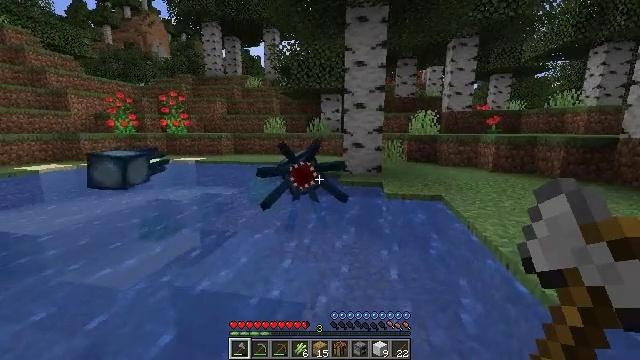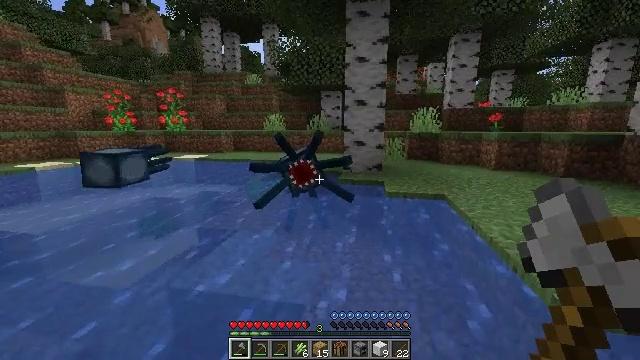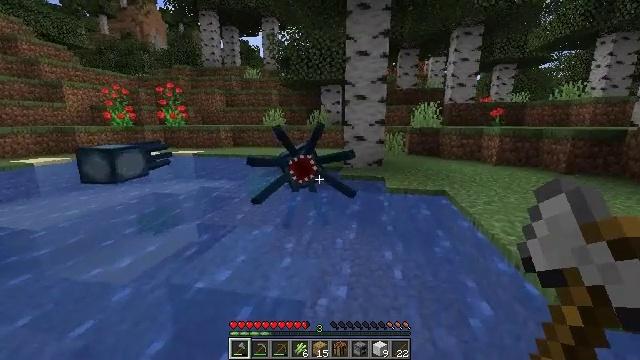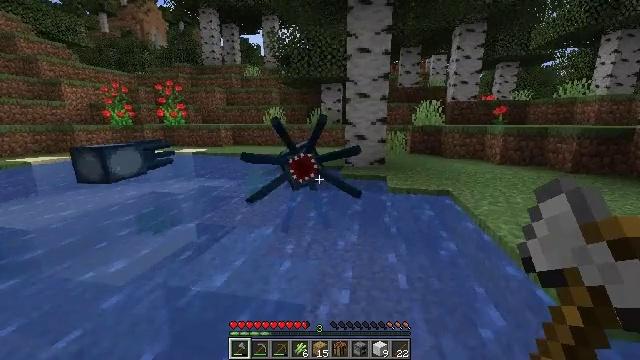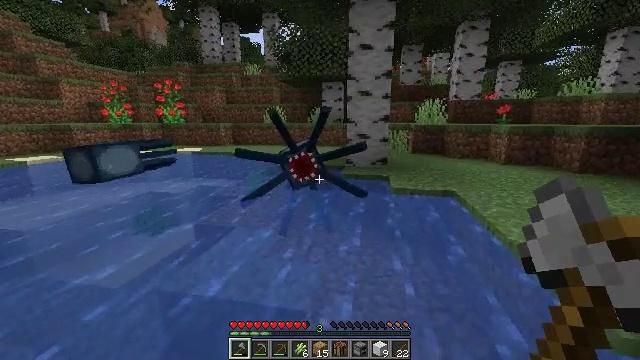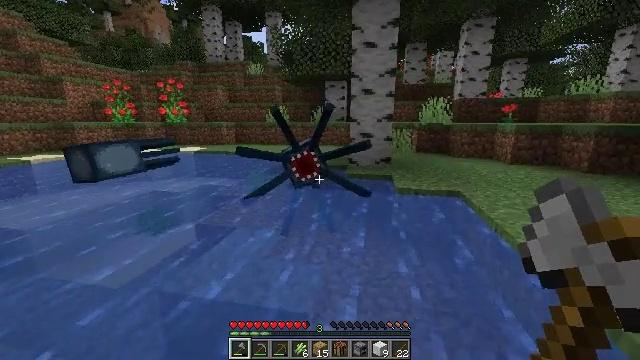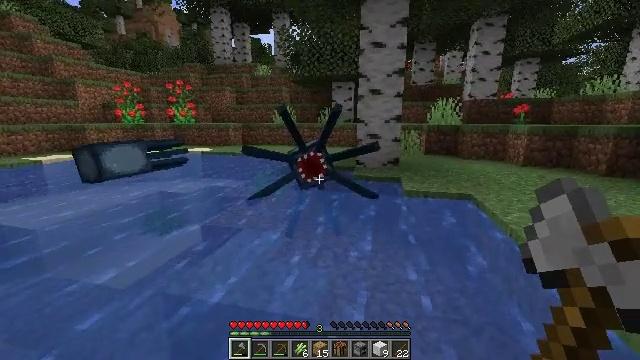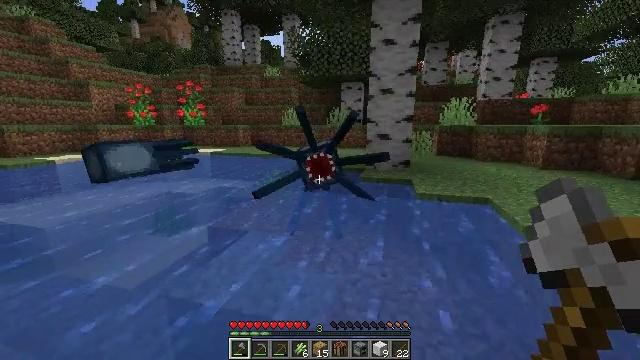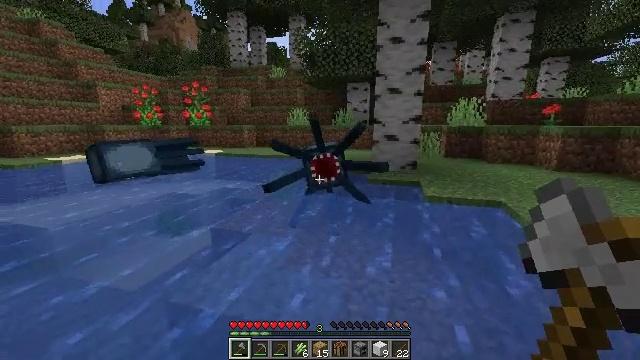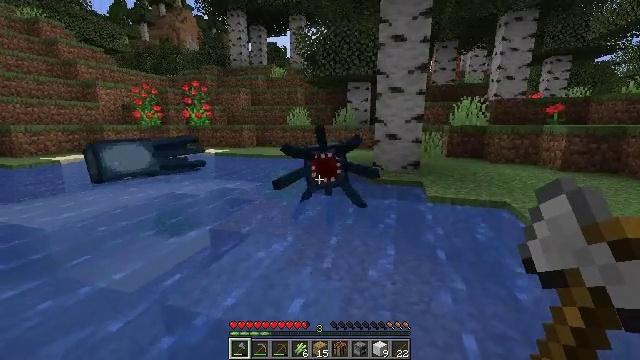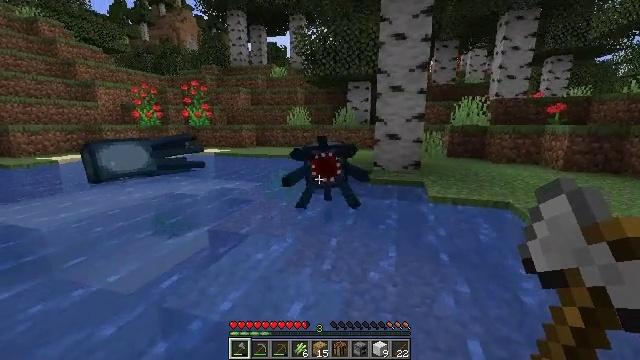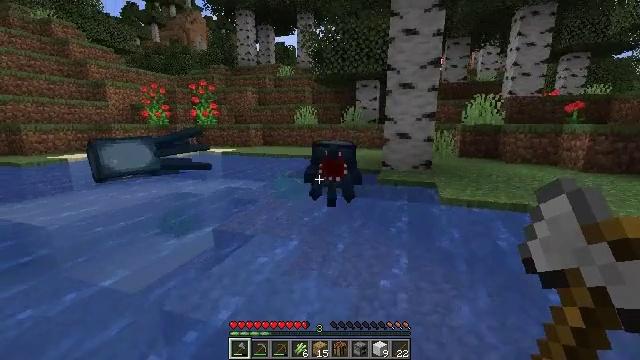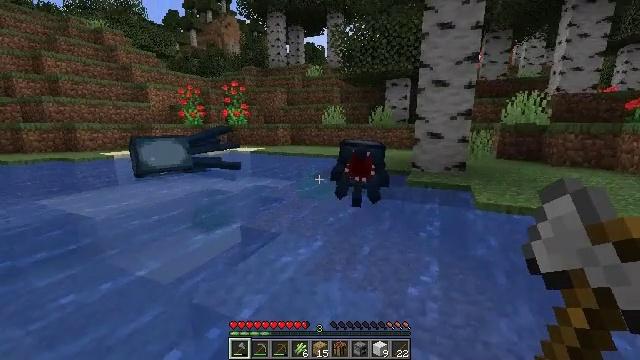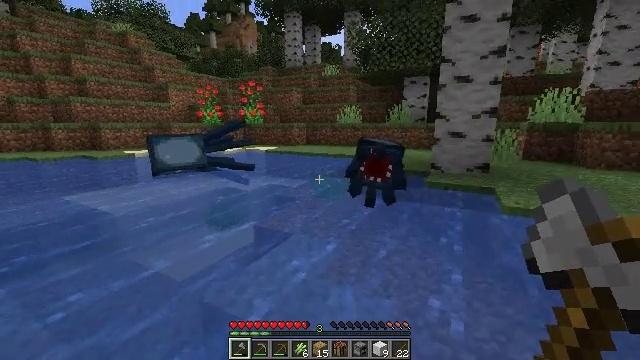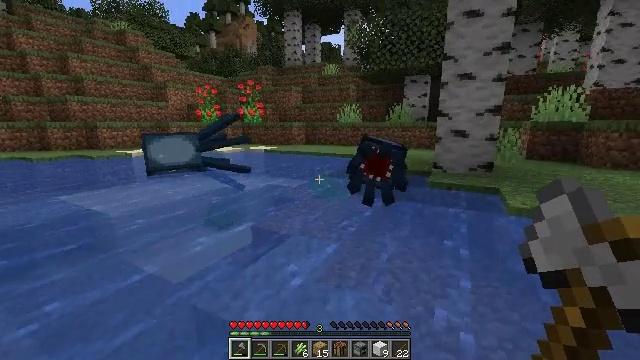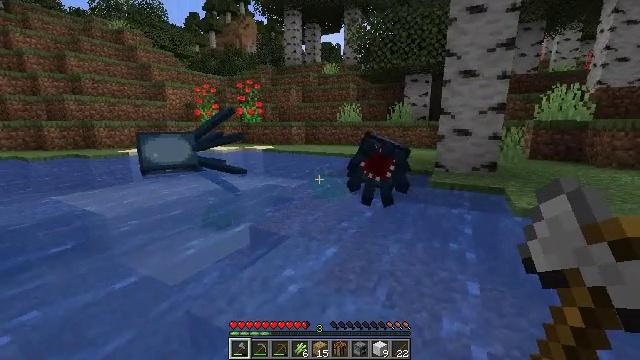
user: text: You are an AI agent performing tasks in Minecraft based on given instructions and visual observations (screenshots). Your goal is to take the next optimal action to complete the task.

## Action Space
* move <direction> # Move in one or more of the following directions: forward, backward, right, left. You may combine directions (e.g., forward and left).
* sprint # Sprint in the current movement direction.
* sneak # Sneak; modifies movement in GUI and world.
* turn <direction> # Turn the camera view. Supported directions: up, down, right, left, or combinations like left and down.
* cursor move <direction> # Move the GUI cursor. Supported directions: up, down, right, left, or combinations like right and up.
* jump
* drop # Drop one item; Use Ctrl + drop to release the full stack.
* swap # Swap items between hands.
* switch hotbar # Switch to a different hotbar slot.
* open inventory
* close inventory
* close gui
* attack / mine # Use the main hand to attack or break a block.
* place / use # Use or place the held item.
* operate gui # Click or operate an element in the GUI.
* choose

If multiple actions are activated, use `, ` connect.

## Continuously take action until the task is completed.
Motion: motion action
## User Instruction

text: Combat the squid.
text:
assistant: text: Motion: move forward
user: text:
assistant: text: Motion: move forward, turn down
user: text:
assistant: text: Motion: move forward
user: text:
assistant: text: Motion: move forward
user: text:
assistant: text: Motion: move forward
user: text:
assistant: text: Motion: move forward, turn left
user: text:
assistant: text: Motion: move forward, turn left
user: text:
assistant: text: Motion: move forward, turn left
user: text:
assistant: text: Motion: move forward
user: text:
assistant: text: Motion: move forward
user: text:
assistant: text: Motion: move forward, turn left
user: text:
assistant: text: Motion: move forward, turn left
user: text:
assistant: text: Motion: move forward, turn left
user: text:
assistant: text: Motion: move forward
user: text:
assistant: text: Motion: move forward
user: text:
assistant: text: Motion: move forward
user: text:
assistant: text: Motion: move forward
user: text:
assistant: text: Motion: move forward
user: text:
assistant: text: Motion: move forward
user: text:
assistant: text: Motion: move forward
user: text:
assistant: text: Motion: move forward
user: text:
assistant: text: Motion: move forward
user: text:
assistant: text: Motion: move forward
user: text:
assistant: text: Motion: move forward
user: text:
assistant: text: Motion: move forward
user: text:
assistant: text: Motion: move forward
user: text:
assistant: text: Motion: move forward
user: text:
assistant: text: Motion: move forward
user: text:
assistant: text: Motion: move forward
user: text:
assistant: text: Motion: move forward